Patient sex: F
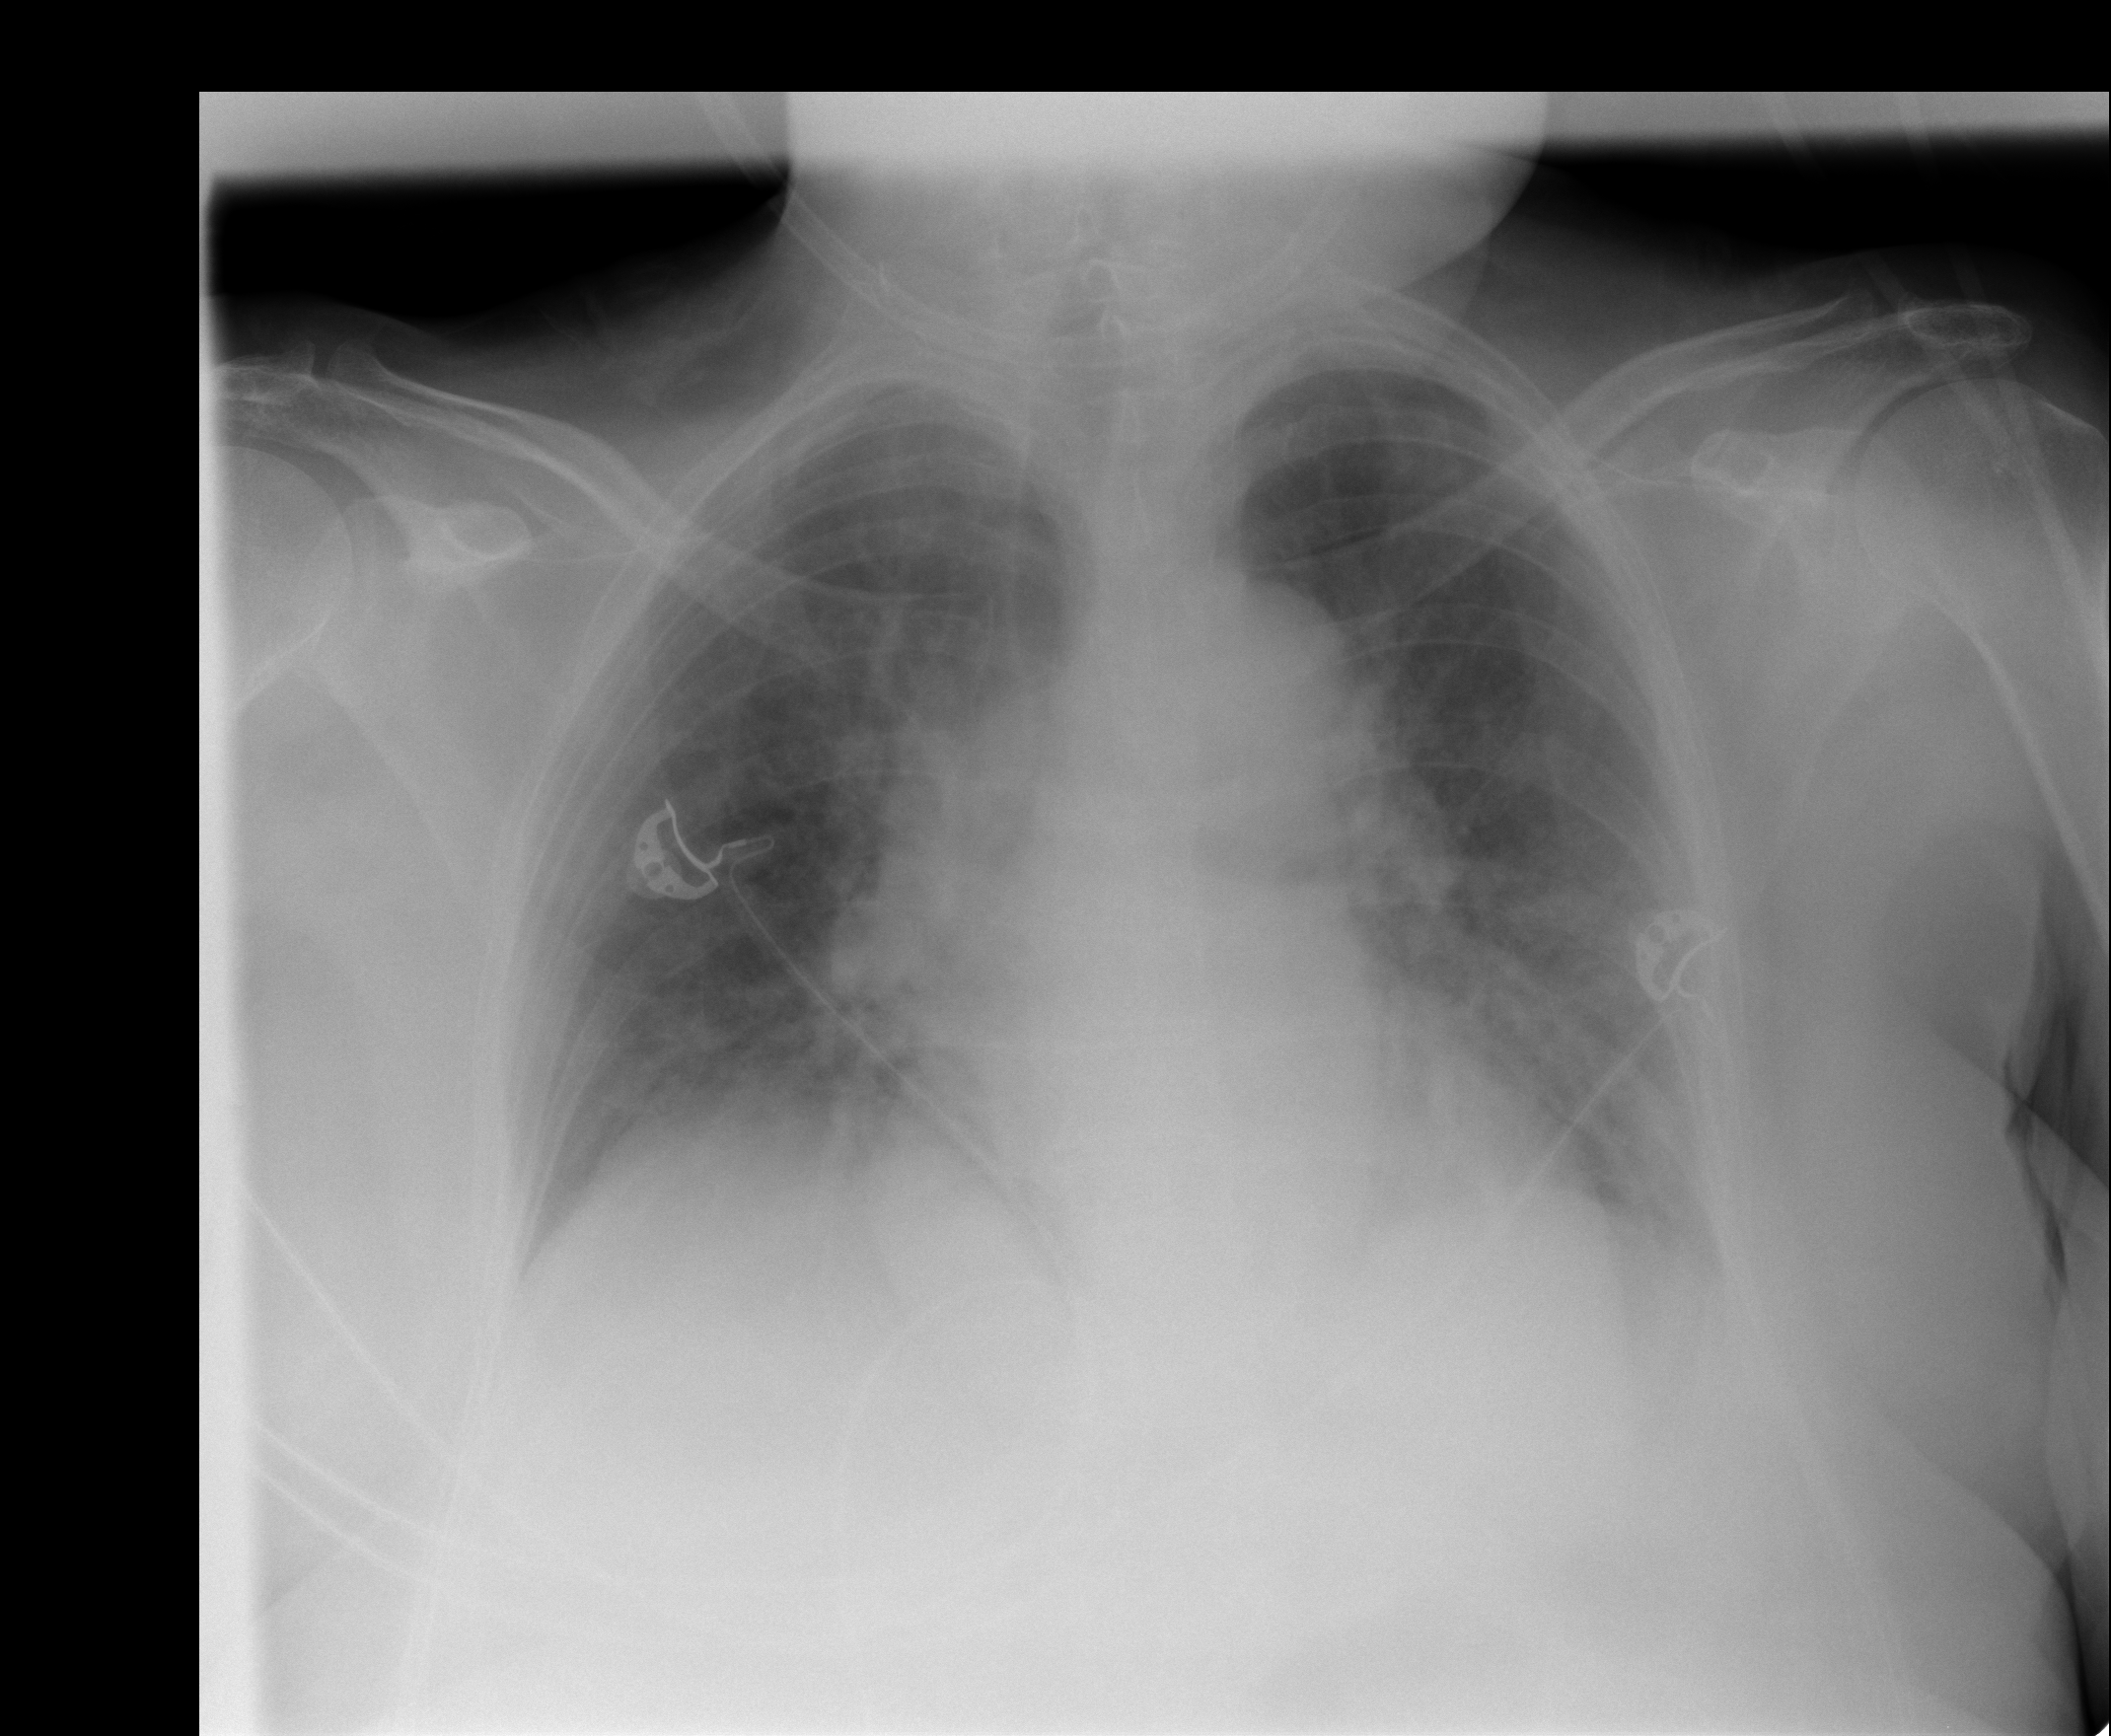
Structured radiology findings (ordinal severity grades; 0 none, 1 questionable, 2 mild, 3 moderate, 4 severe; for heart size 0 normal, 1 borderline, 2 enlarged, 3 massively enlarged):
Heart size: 0
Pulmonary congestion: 2
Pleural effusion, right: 0
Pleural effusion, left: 2
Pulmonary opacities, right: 2
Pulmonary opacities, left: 2
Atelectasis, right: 1
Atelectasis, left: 1